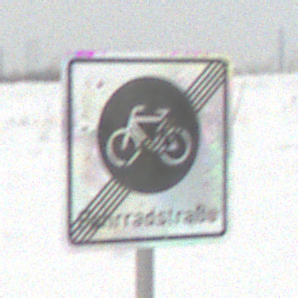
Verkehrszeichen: EndeFahrradstrasse
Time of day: MorningAfternoon
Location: Outdoor (Nature)
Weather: Overcast
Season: Winter
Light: Natural